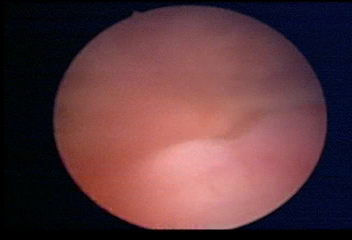
Modality: WLC
Class: Normal mucosa
Bladder cancer association: No